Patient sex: F
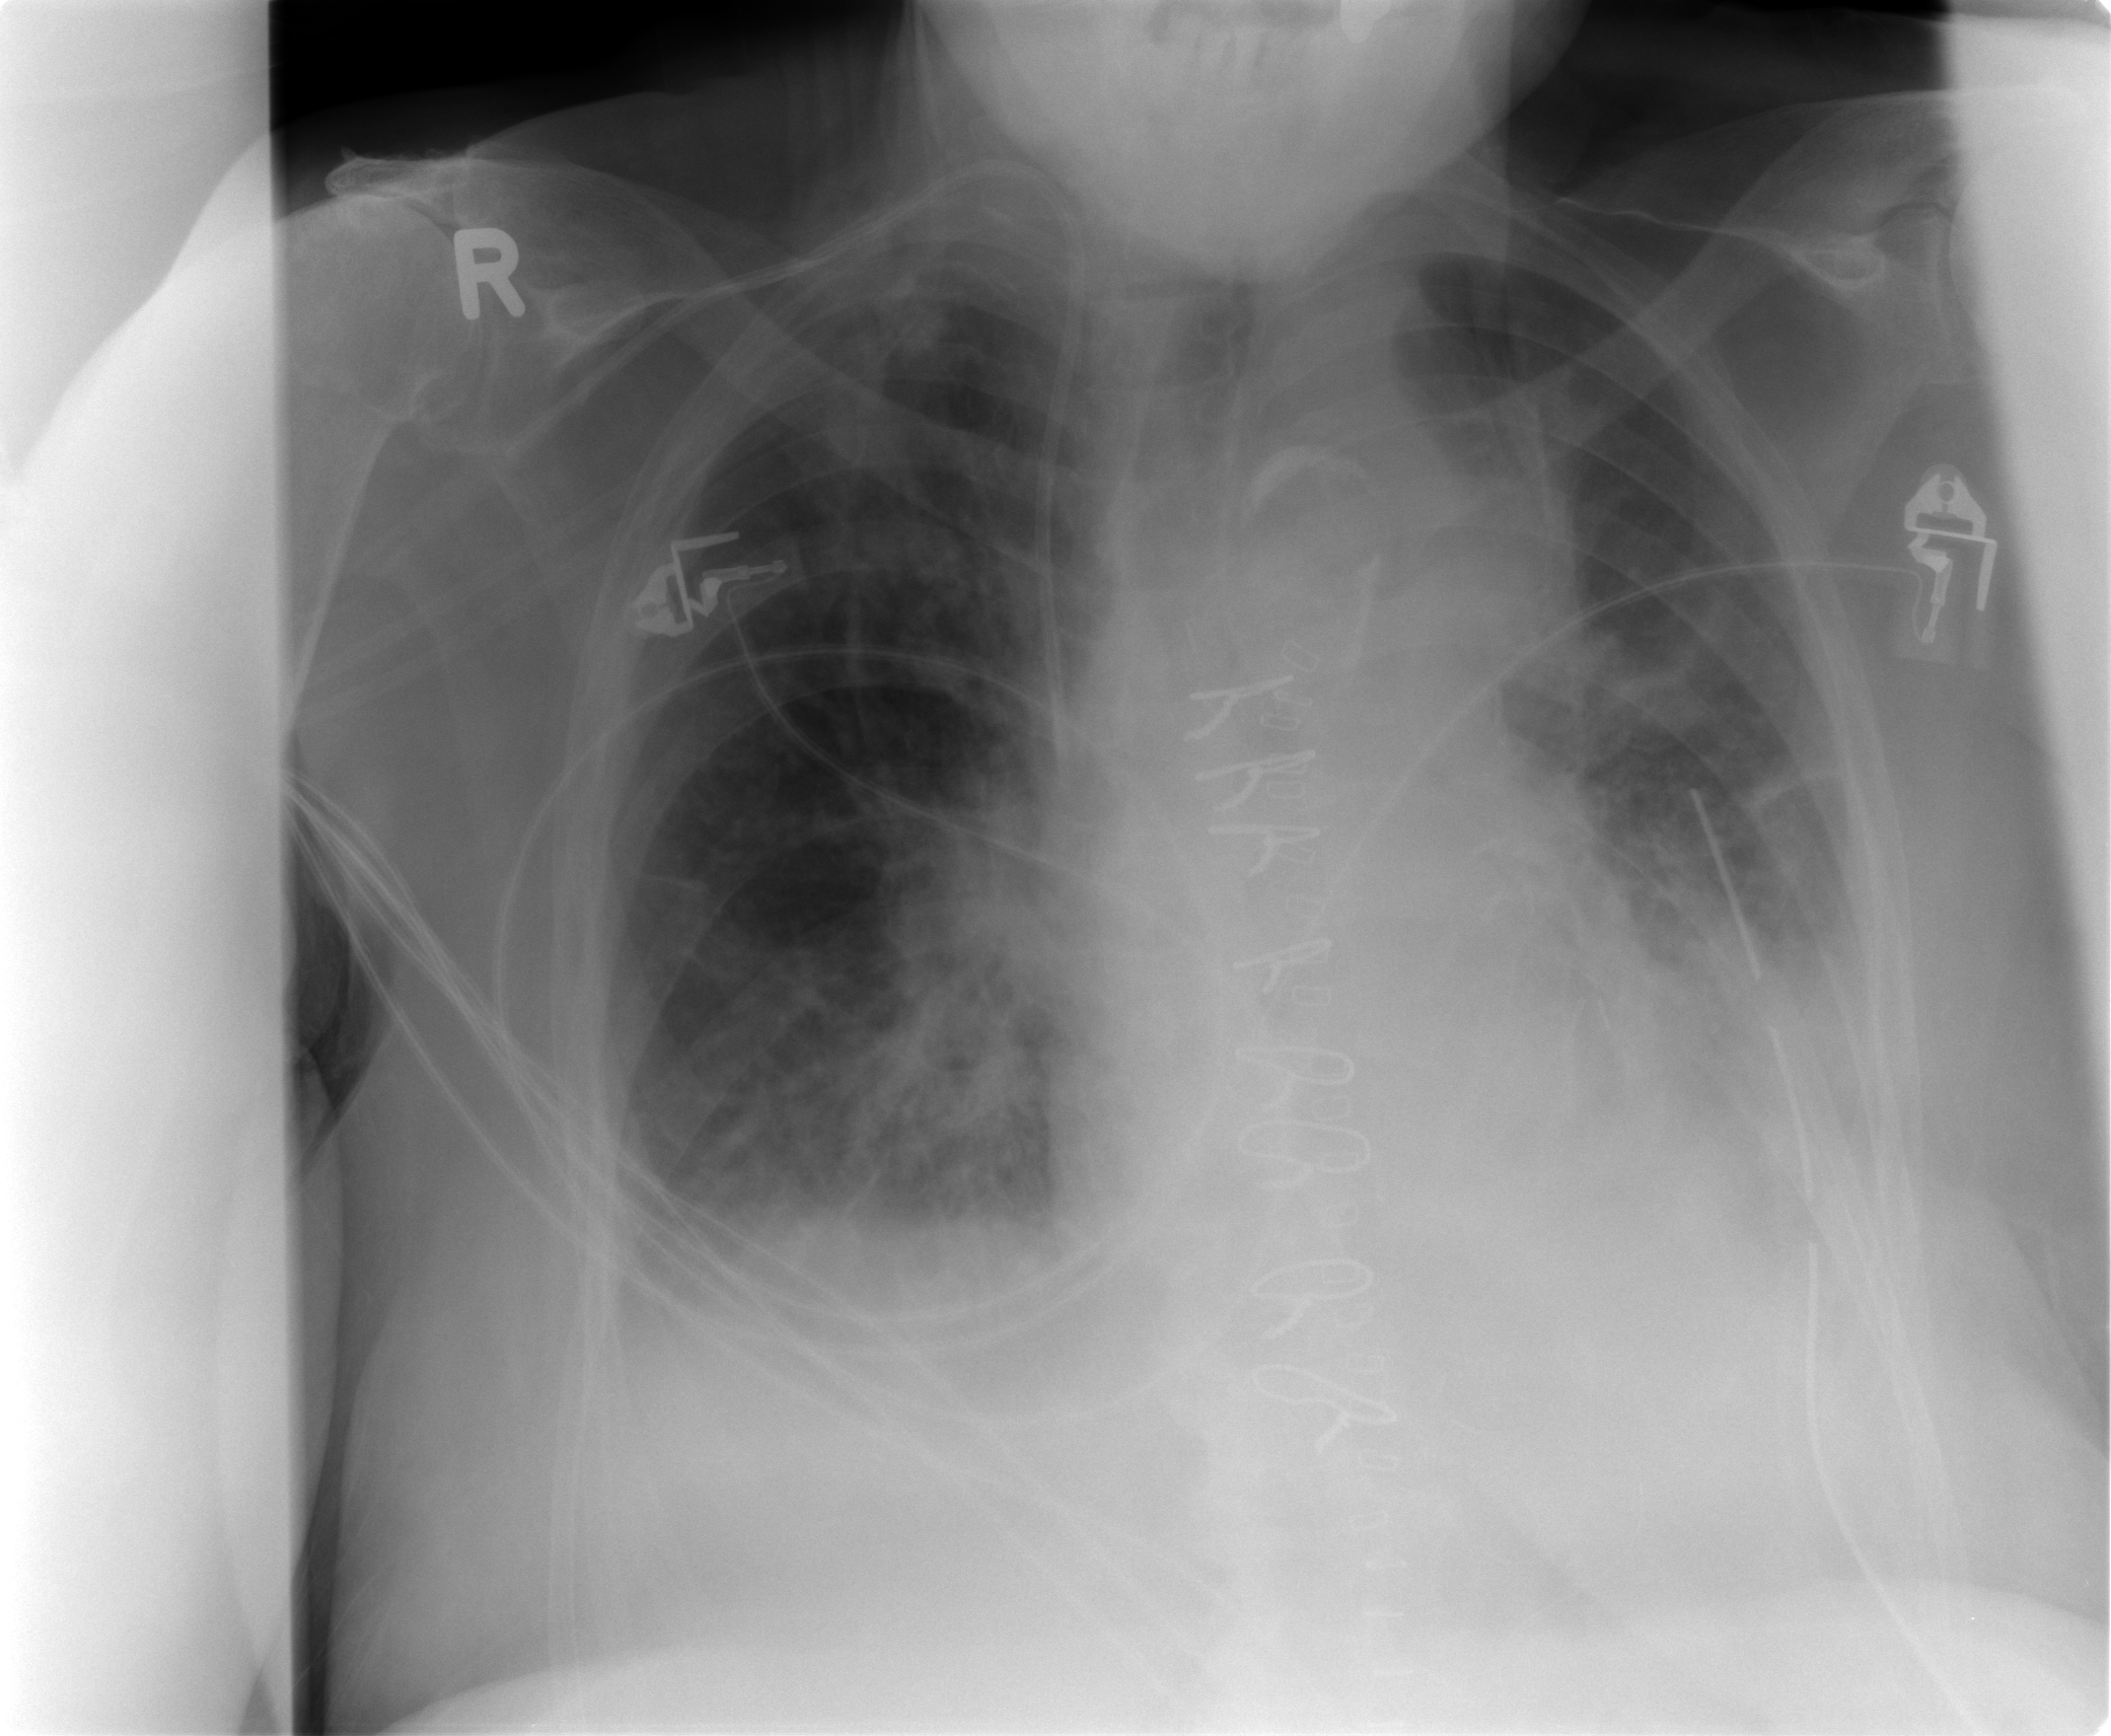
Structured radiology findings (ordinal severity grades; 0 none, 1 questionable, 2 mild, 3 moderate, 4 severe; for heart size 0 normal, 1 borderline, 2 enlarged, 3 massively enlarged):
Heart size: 2
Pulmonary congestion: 2
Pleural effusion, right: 2
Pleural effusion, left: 2
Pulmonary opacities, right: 1
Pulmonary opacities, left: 1
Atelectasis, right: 2
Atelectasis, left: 2